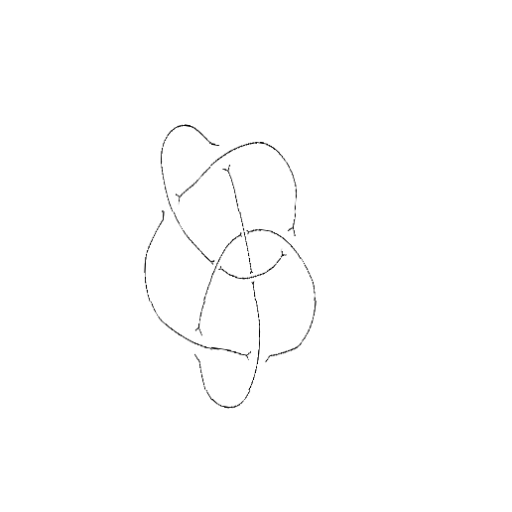
Crossing number: 8